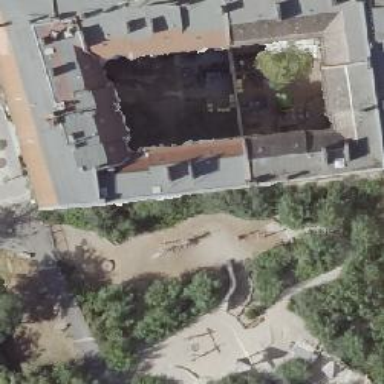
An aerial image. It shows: Playground featuring climbing frame.